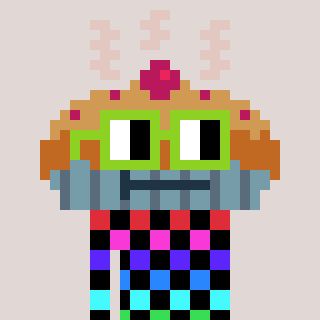
a pixel art character with square light green glasses, a pie-shaped head and a slimegreen-colored body on a warm background